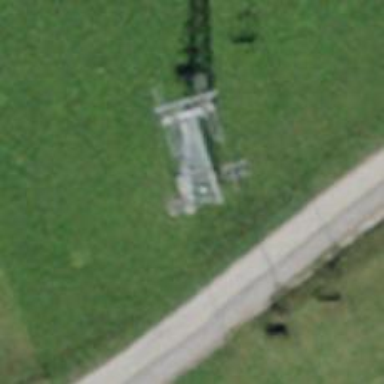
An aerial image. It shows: Pylon used for aerialway.